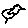
Label: bird